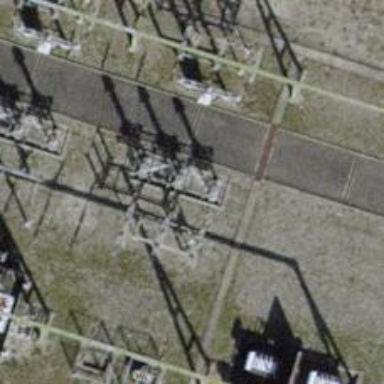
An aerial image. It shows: Power line in the image.